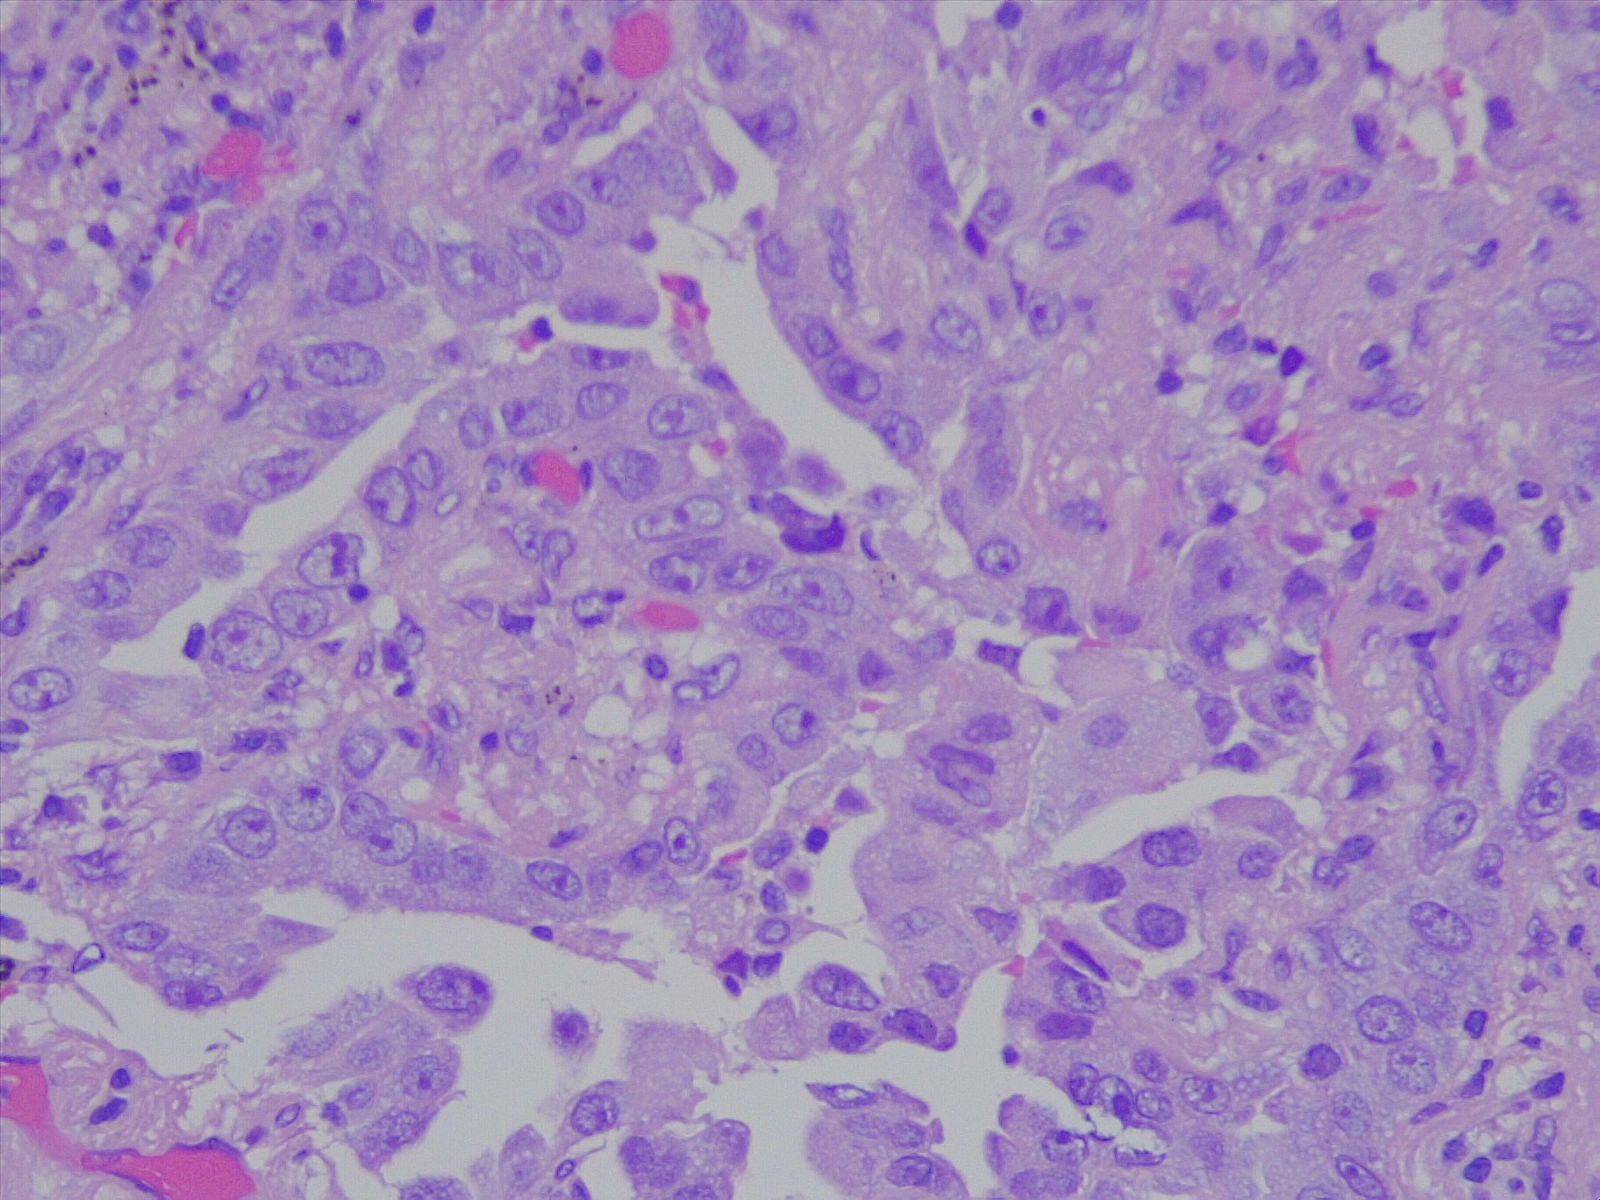
Label: lung adenocarcinoma, moderately differentiated